Field crop: tomato
Growth stage: 2
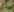
Species: solanum